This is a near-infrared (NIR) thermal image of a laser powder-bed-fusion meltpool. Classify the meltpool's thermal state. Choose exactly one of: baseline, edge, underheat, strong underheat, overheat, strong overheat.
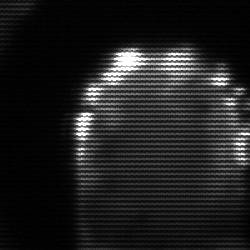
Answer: baseline